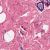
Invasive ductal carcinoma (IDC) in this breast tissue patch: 0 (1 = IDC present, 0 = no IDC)